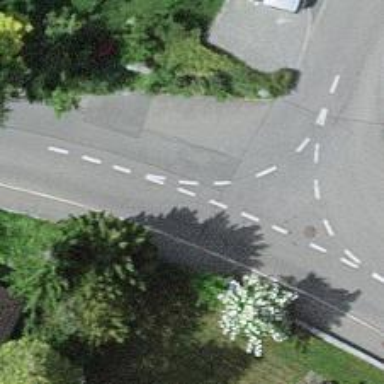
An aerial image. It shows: Residential road with asphalt surface.